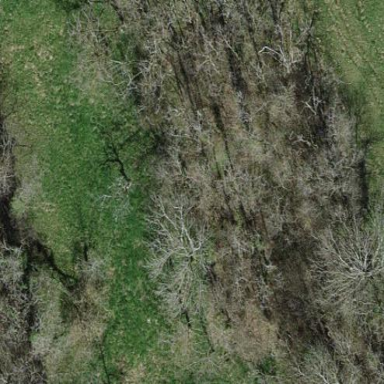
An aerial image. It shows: Forest area.